Question: So I know this may be a duplicate question, but I've looked through many of the ones already on here and none of them seem to work for me, so I thought I would post my own and hopefully some of the other people having trouble with this will find this helpful also.
Here is my code
'''
table.getColumn("Name").setCellRenderer(
new DefaultTableCellRenderer() {
@Override
public Component getTableCellRendererComponent(JTable table, Object value, boolean isSelected, boolean hasFocus, int row, int column) {
setText(value.toString());
if (row==3)
{
setForeground(Color.RED);
}
return this;
}
}
);
'''
Here is what is displayed in the JFrame. As you can see I am trying to to only color the text in the third row of the Column "Name" but it colors the whole row.

Any suggestions?
Thanks!
Canaan
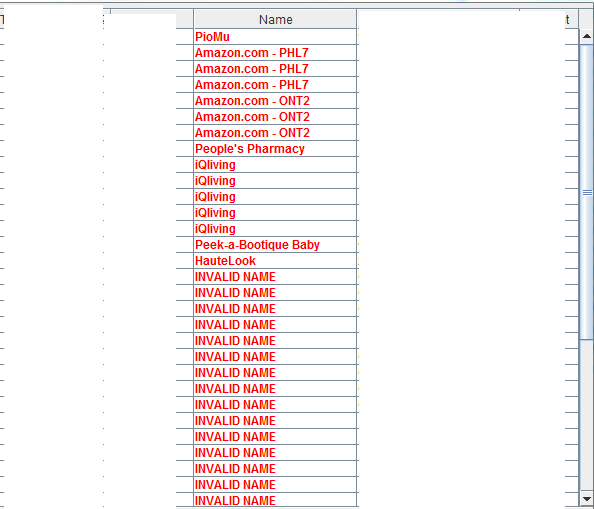
Answer: The render is unique for column "Name". You are setting Red as foreground color when row is 3 but you dont reset it for others rows, so when painter is called it always paint red.
You have to set red when row is 3 but you also have to reset the original color in other case.
EDITED: Performed version. Now original foreground color is backed up, and super is used to render like others columns.
'''
table.getColumn("Name").setCellRenderer(
new DefaultTableCellRenderer() {
Color originalColor = null;
@Override
public Component getTableCellRendererComponent(JTable table, Object value, boolean isSelected, boolean hasFocus, int row, int column) {
DefaultTableCellRenderer renderer = (DefaultTableCellRenderer) super.getTableCellRendererComponent(table, value, isSelected, hasFocus, row, column);
if (originalColor == null) {
originalColor = getForeground();
}
if (value == null) {
renderer.setText("");
} else {
renderer.setText(value.toString());
}
if (row == 3) {
renderer.setForeground(Color.RED);
} else {
renderer.setForeground(originalColor); // Retore original color
}
return renderer;
}
});
'''